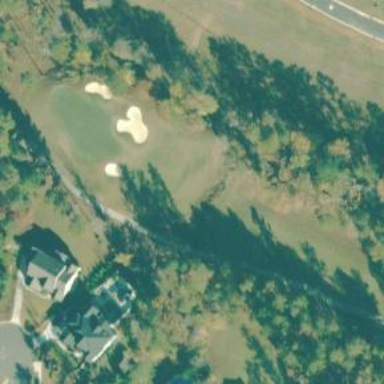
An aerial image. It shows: Grassy area designated as golf fairway.